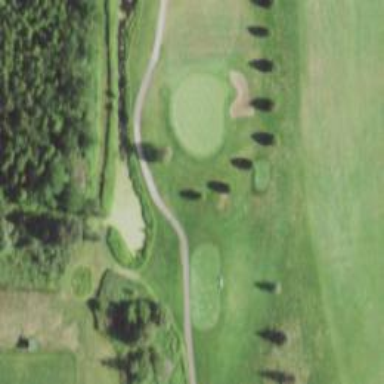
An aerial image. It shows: Well-maintained path in golf course.